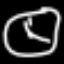
Label: clock